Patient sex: M
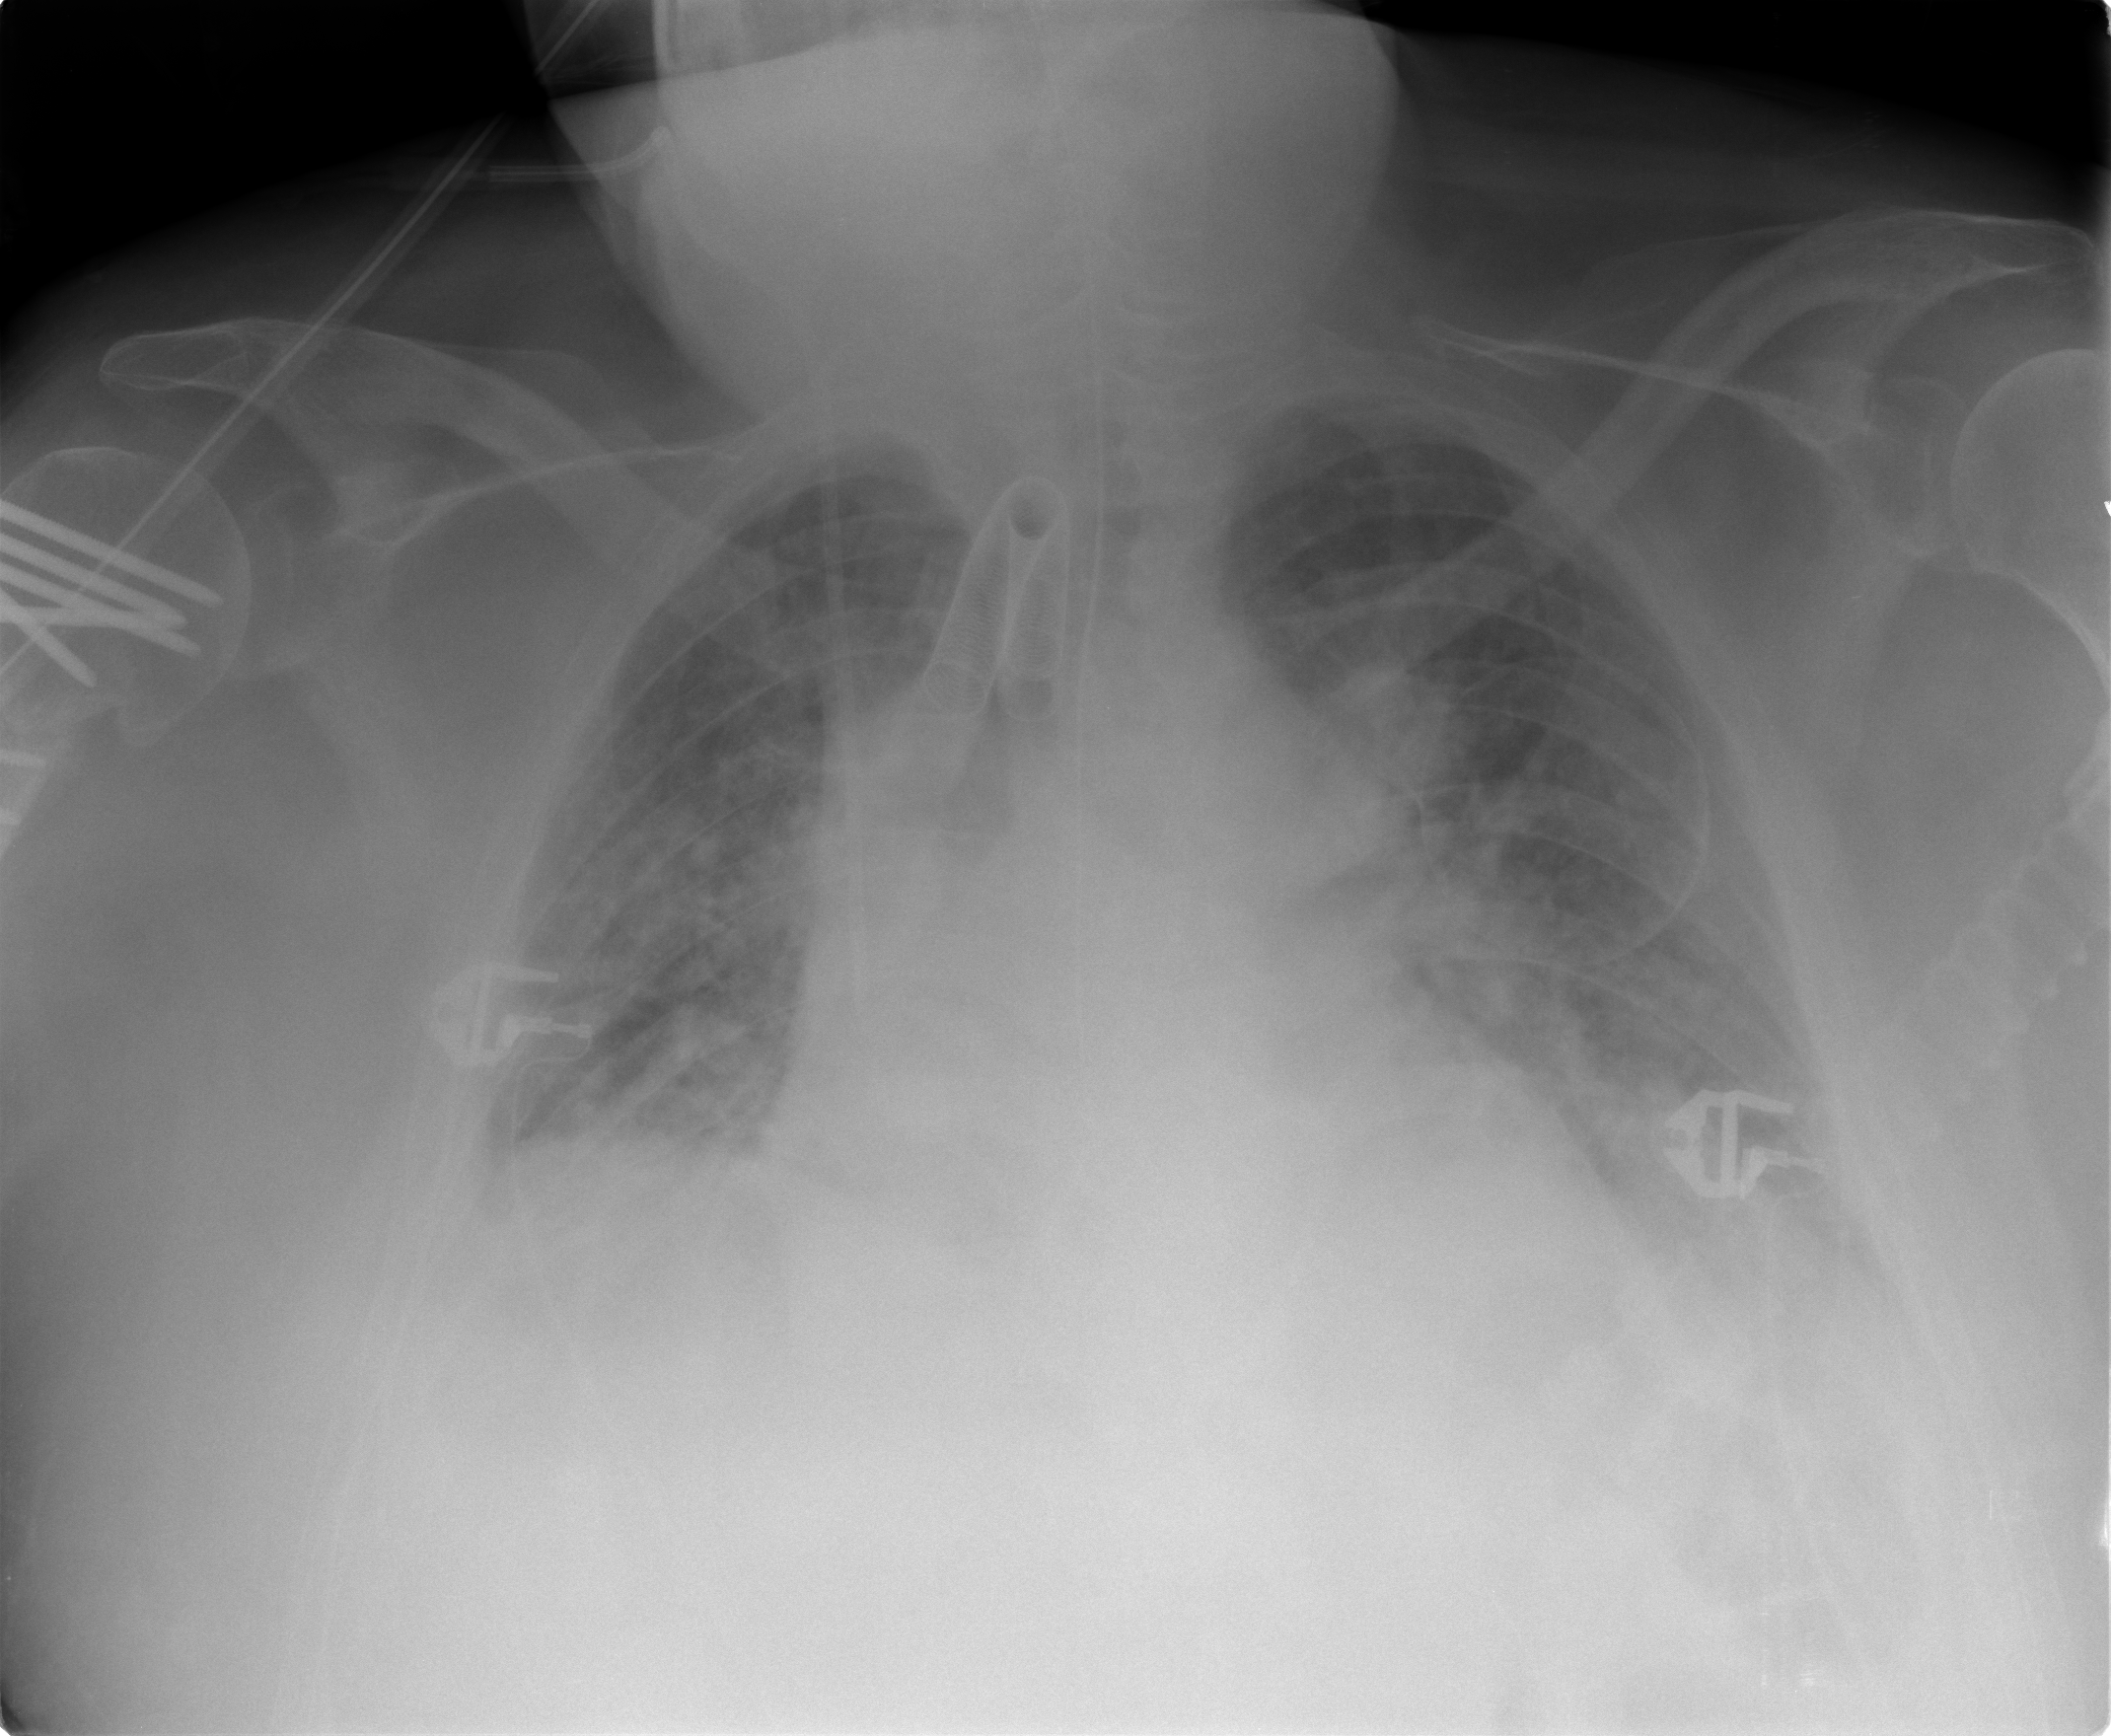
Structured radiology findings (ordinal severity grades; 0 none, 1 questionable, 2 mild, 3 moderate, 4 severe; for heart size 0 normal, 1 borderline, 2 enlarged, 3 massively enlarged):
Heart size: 0
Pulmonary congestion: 3
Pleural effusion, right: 2
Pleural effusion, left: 2
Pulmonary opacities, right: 2
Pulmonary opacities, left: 2
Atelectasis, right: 3
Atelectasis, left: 3